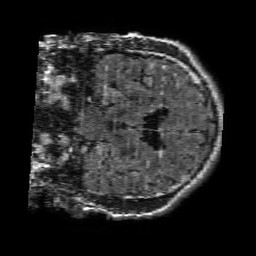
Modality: FLAIR
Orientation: coronal
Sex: male
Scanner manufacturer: philips
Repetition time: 11 s
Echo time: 0.125 s